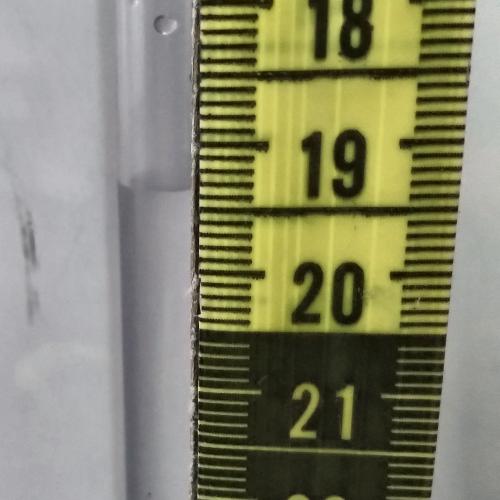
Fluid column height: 19.3 cm